Field crop: tomato
Growth stage: 1
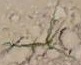
Species: cyperus